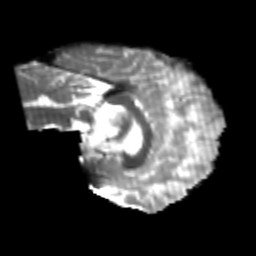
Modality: T2w
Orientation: sagittal
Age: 21
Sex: male
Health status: healthy
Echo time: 0.074 s